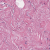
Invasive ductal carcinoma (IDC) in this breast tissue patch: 0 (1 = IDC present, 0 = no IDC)